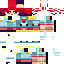
A female skeleton skin with pale skin, wearing red long hair dressed in a red robe top and red pants, featuring a closed mouth.